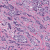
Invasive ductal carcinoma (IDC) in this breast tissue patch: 1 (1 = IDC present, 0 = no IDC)